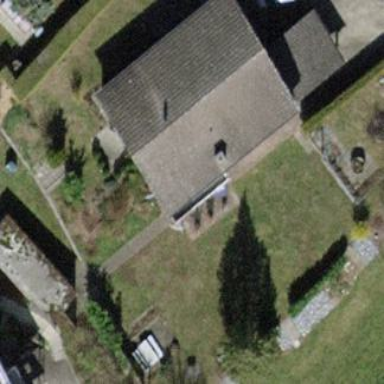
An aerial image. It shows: Simple and straightforward house.